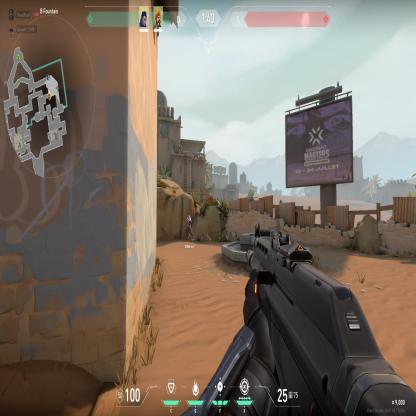
Label: teammate